Field crop: tomato
Growth stage: 2
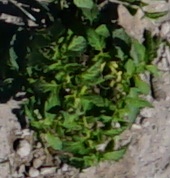
Species: tomato